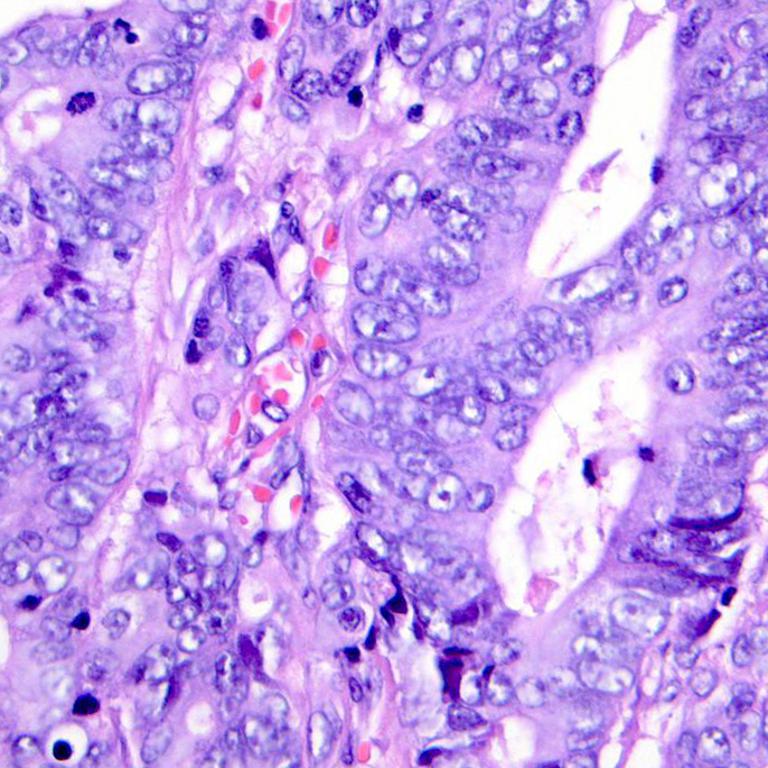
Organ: colon
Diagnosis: adenocarcinomas